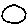
Label: circle